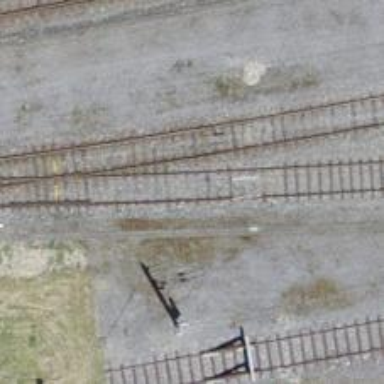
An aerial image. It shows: Single-track electrified railway siding with contact line.